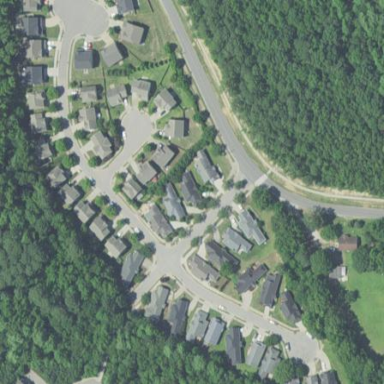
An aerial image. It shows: Residential neighbourhood.